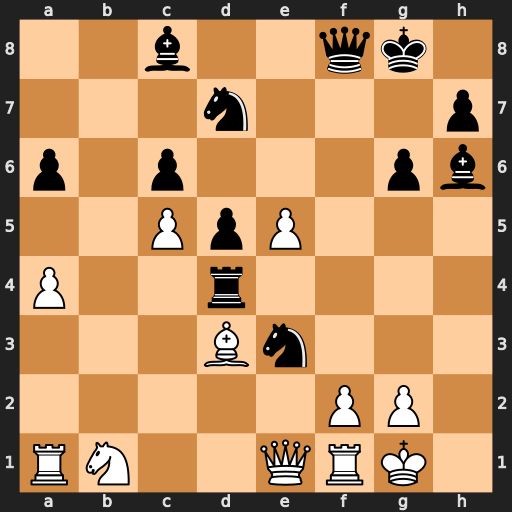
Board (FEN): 2b2qk1/3n3p/p1p3pb/2PpP3/P2r4/3Bn3/5PP1/RN2QRK1
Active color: w
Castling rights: -
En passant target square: -
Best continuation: fxe3 Qxc5 exd4